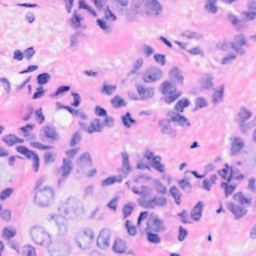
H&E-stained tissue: Breast